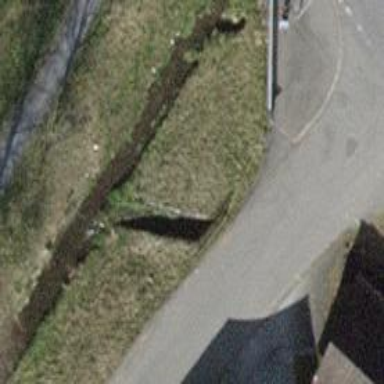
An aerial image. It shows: Culvert tunnel crossing ditch waterway.